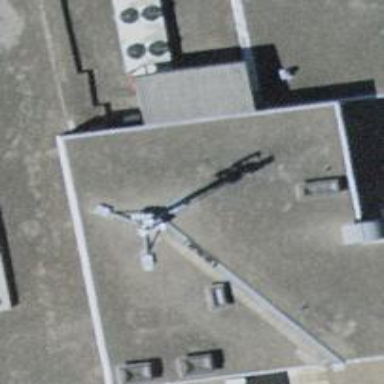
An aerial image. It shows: Antenna.